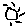
Label: sun